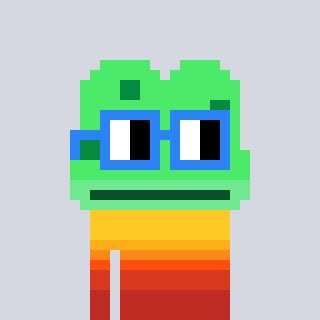
a pixel art character with square blue glasses, a frog-shaped head and a orange-colored body on a cool background